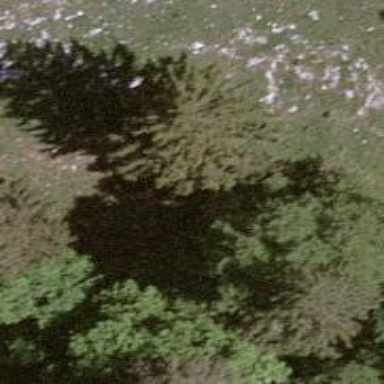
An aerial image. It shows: Beautiful tree in nature.